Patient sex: M
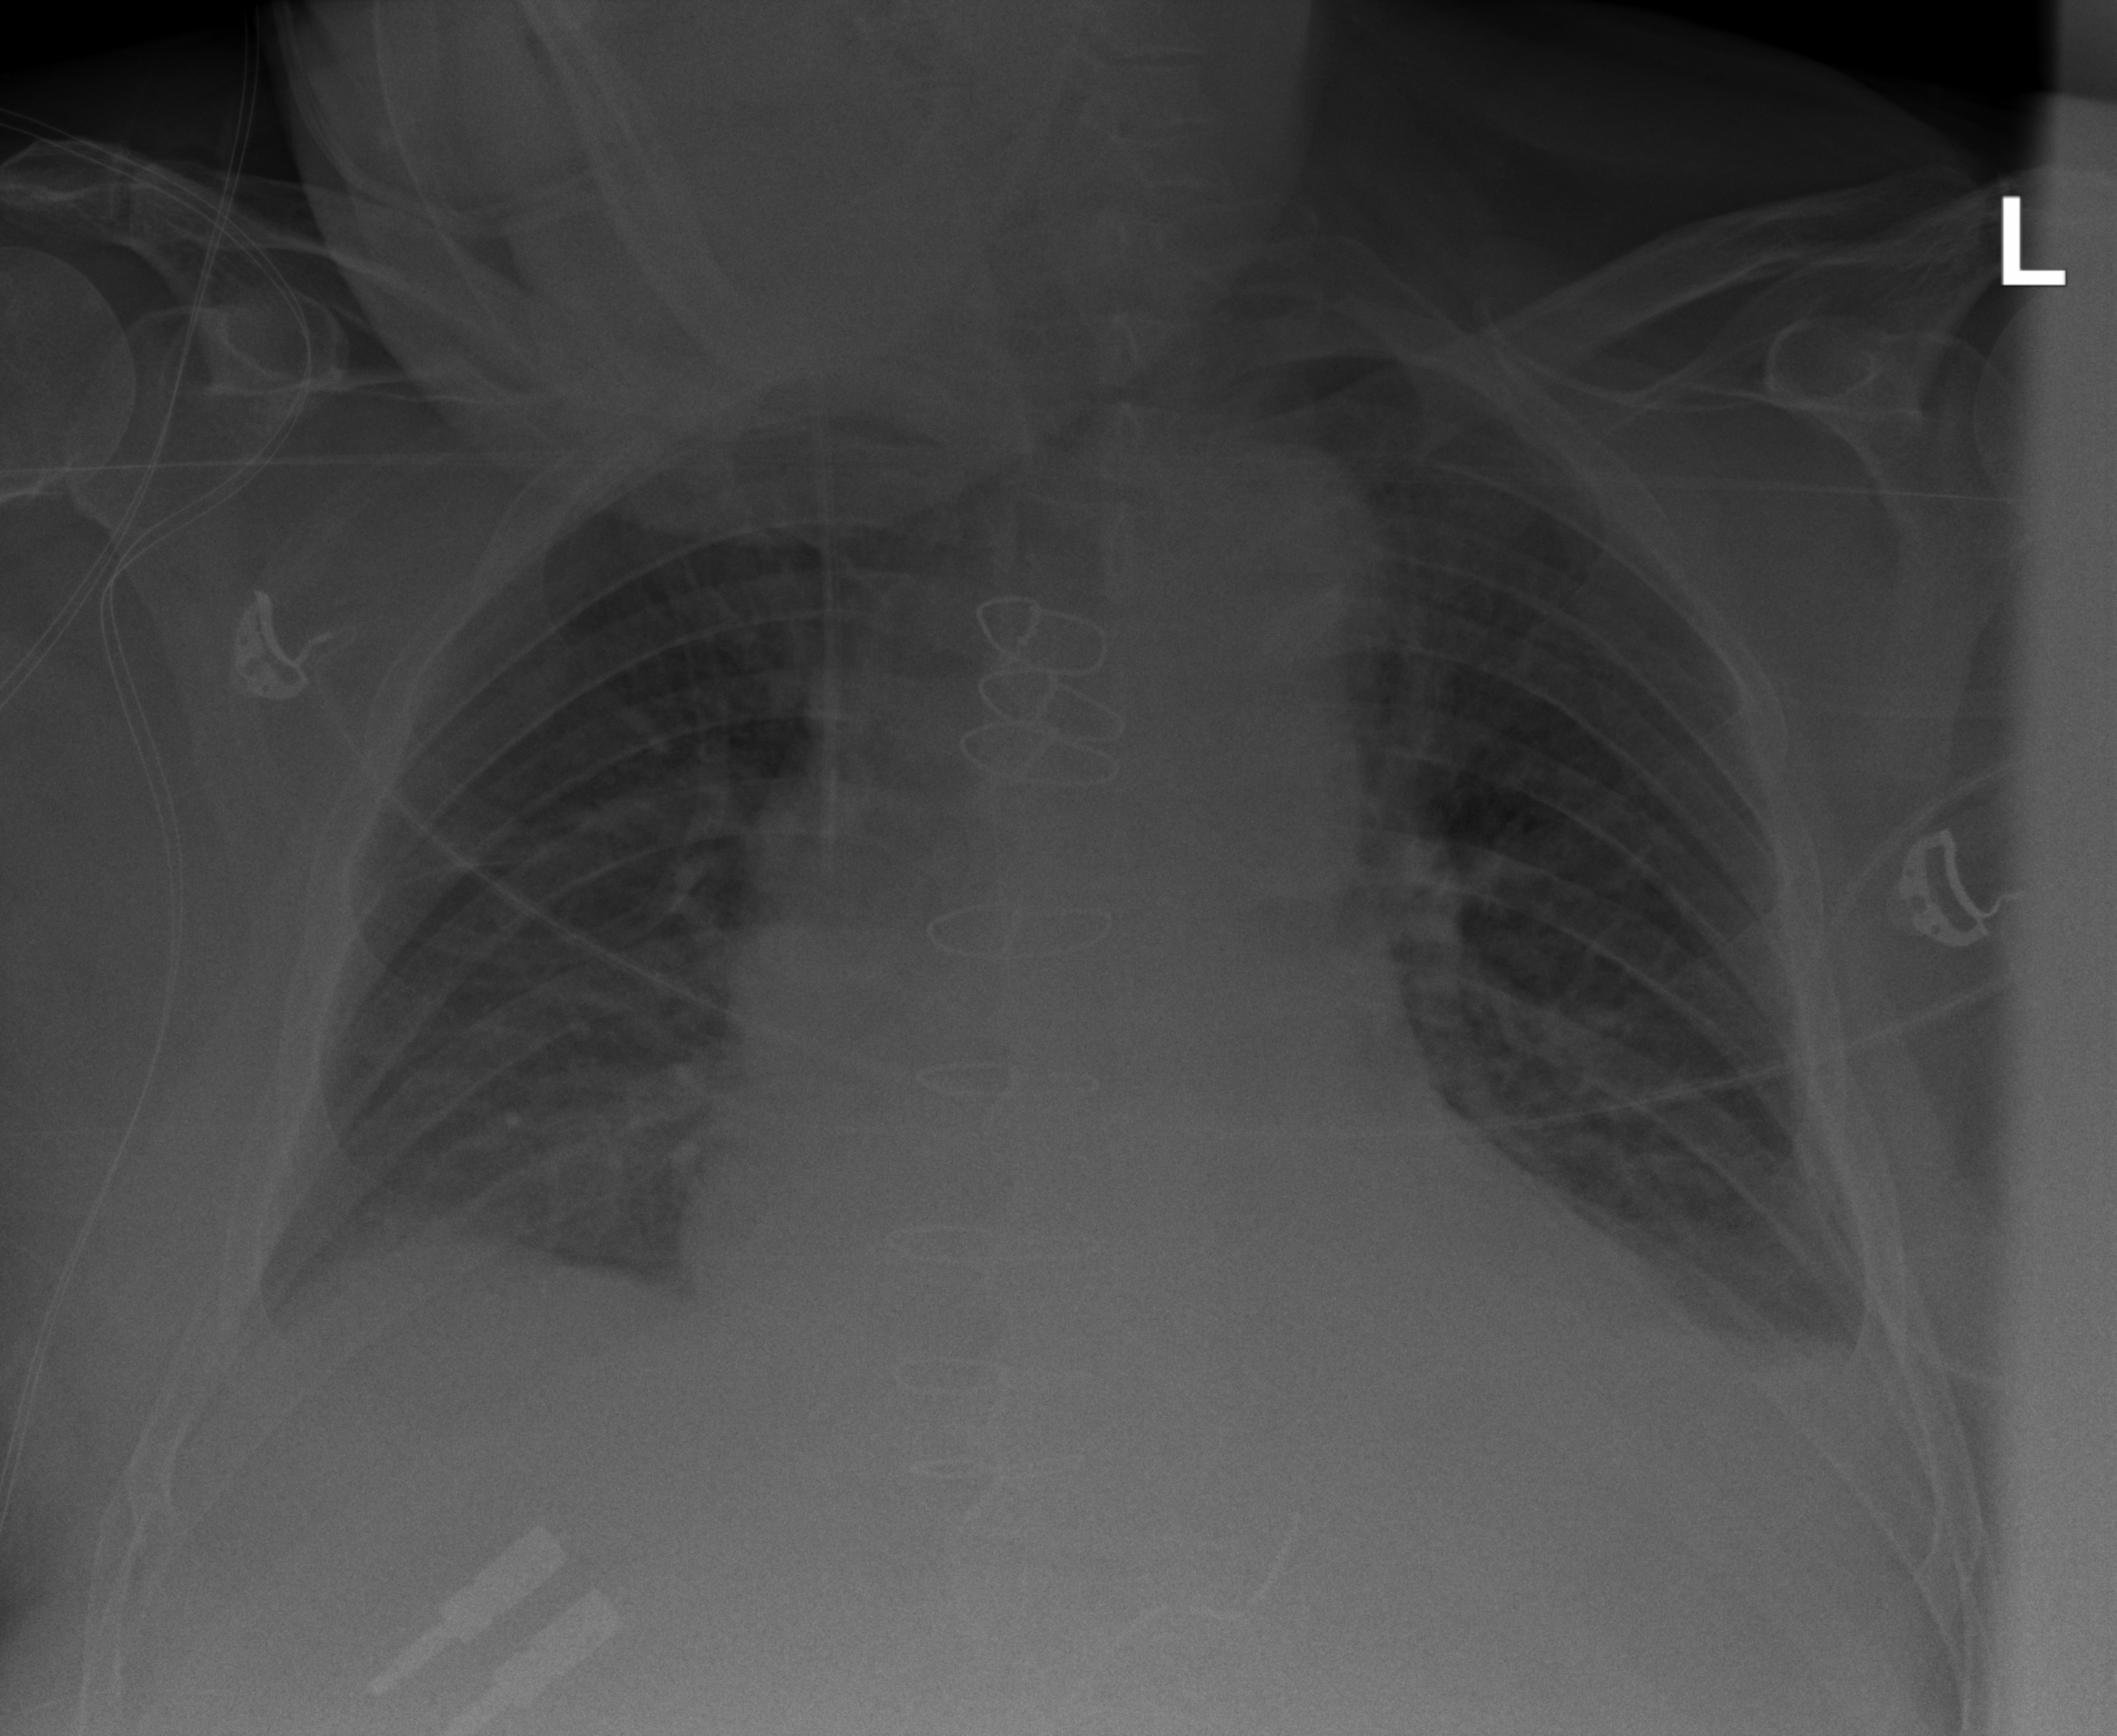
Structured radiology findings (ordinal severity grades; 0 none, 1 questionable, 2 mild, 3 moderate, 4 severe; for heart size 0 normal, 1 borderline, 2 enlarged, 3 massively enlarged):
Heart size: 2
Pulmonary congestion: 1
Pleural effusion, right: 1
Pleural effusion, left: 1
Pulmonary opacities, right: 0
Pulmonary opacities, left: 0
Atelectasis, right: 2
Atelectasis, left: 2